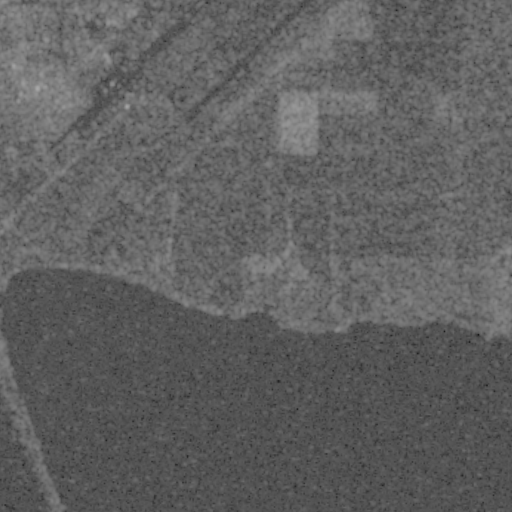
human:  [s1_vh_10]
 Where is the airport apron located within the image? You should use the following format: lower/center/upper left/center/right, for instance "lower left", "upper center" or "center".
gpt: The airport apron is located in the upper left of the image.
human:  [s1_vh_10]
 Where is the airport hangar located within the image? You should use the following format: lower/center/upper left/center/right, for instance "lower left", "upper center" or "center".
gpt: The airport hangar is located in the upper left of the image.
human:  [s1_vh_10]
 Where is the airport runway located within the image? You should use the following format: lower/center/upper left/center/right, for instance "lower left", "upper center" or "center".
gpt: The airport runway is located in the upper of the image.
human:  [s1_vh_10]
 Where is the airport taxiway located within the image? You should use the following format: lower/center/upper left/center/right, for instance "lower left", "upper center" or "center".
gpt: The airport taxiway is located in the upper of the image.
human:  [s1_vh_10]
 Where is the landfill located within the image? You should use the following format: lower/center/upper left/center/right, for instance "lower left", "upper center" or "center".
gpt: There is no landfill in the image.

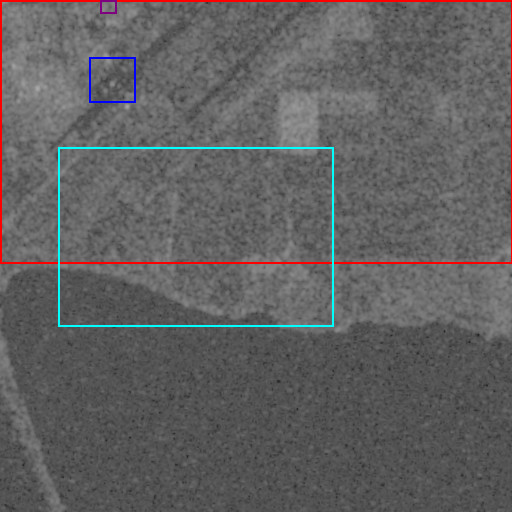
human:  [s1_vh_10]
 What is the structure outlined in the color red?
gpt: The structure outlined in red is an airport.
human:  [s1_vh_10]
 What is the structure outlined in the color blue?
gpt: The structure outlined in blue is an airport apron.
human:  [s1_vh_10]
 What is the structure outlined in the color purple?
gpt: The structure outlined in purple is an airport hangar.
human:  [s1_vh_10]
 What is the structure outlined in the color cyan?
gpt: The structure outlined in cyan is a crop field.
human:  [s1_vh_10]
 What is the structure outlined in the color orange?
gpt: There is no orange outline.